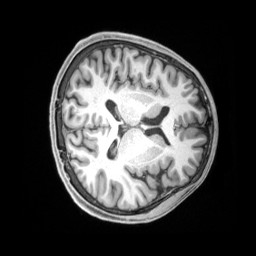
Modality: T1w
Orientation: axial
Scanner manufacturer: siemens
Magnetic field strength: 3 T
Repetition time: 2.5 s
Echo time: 0.00218 s